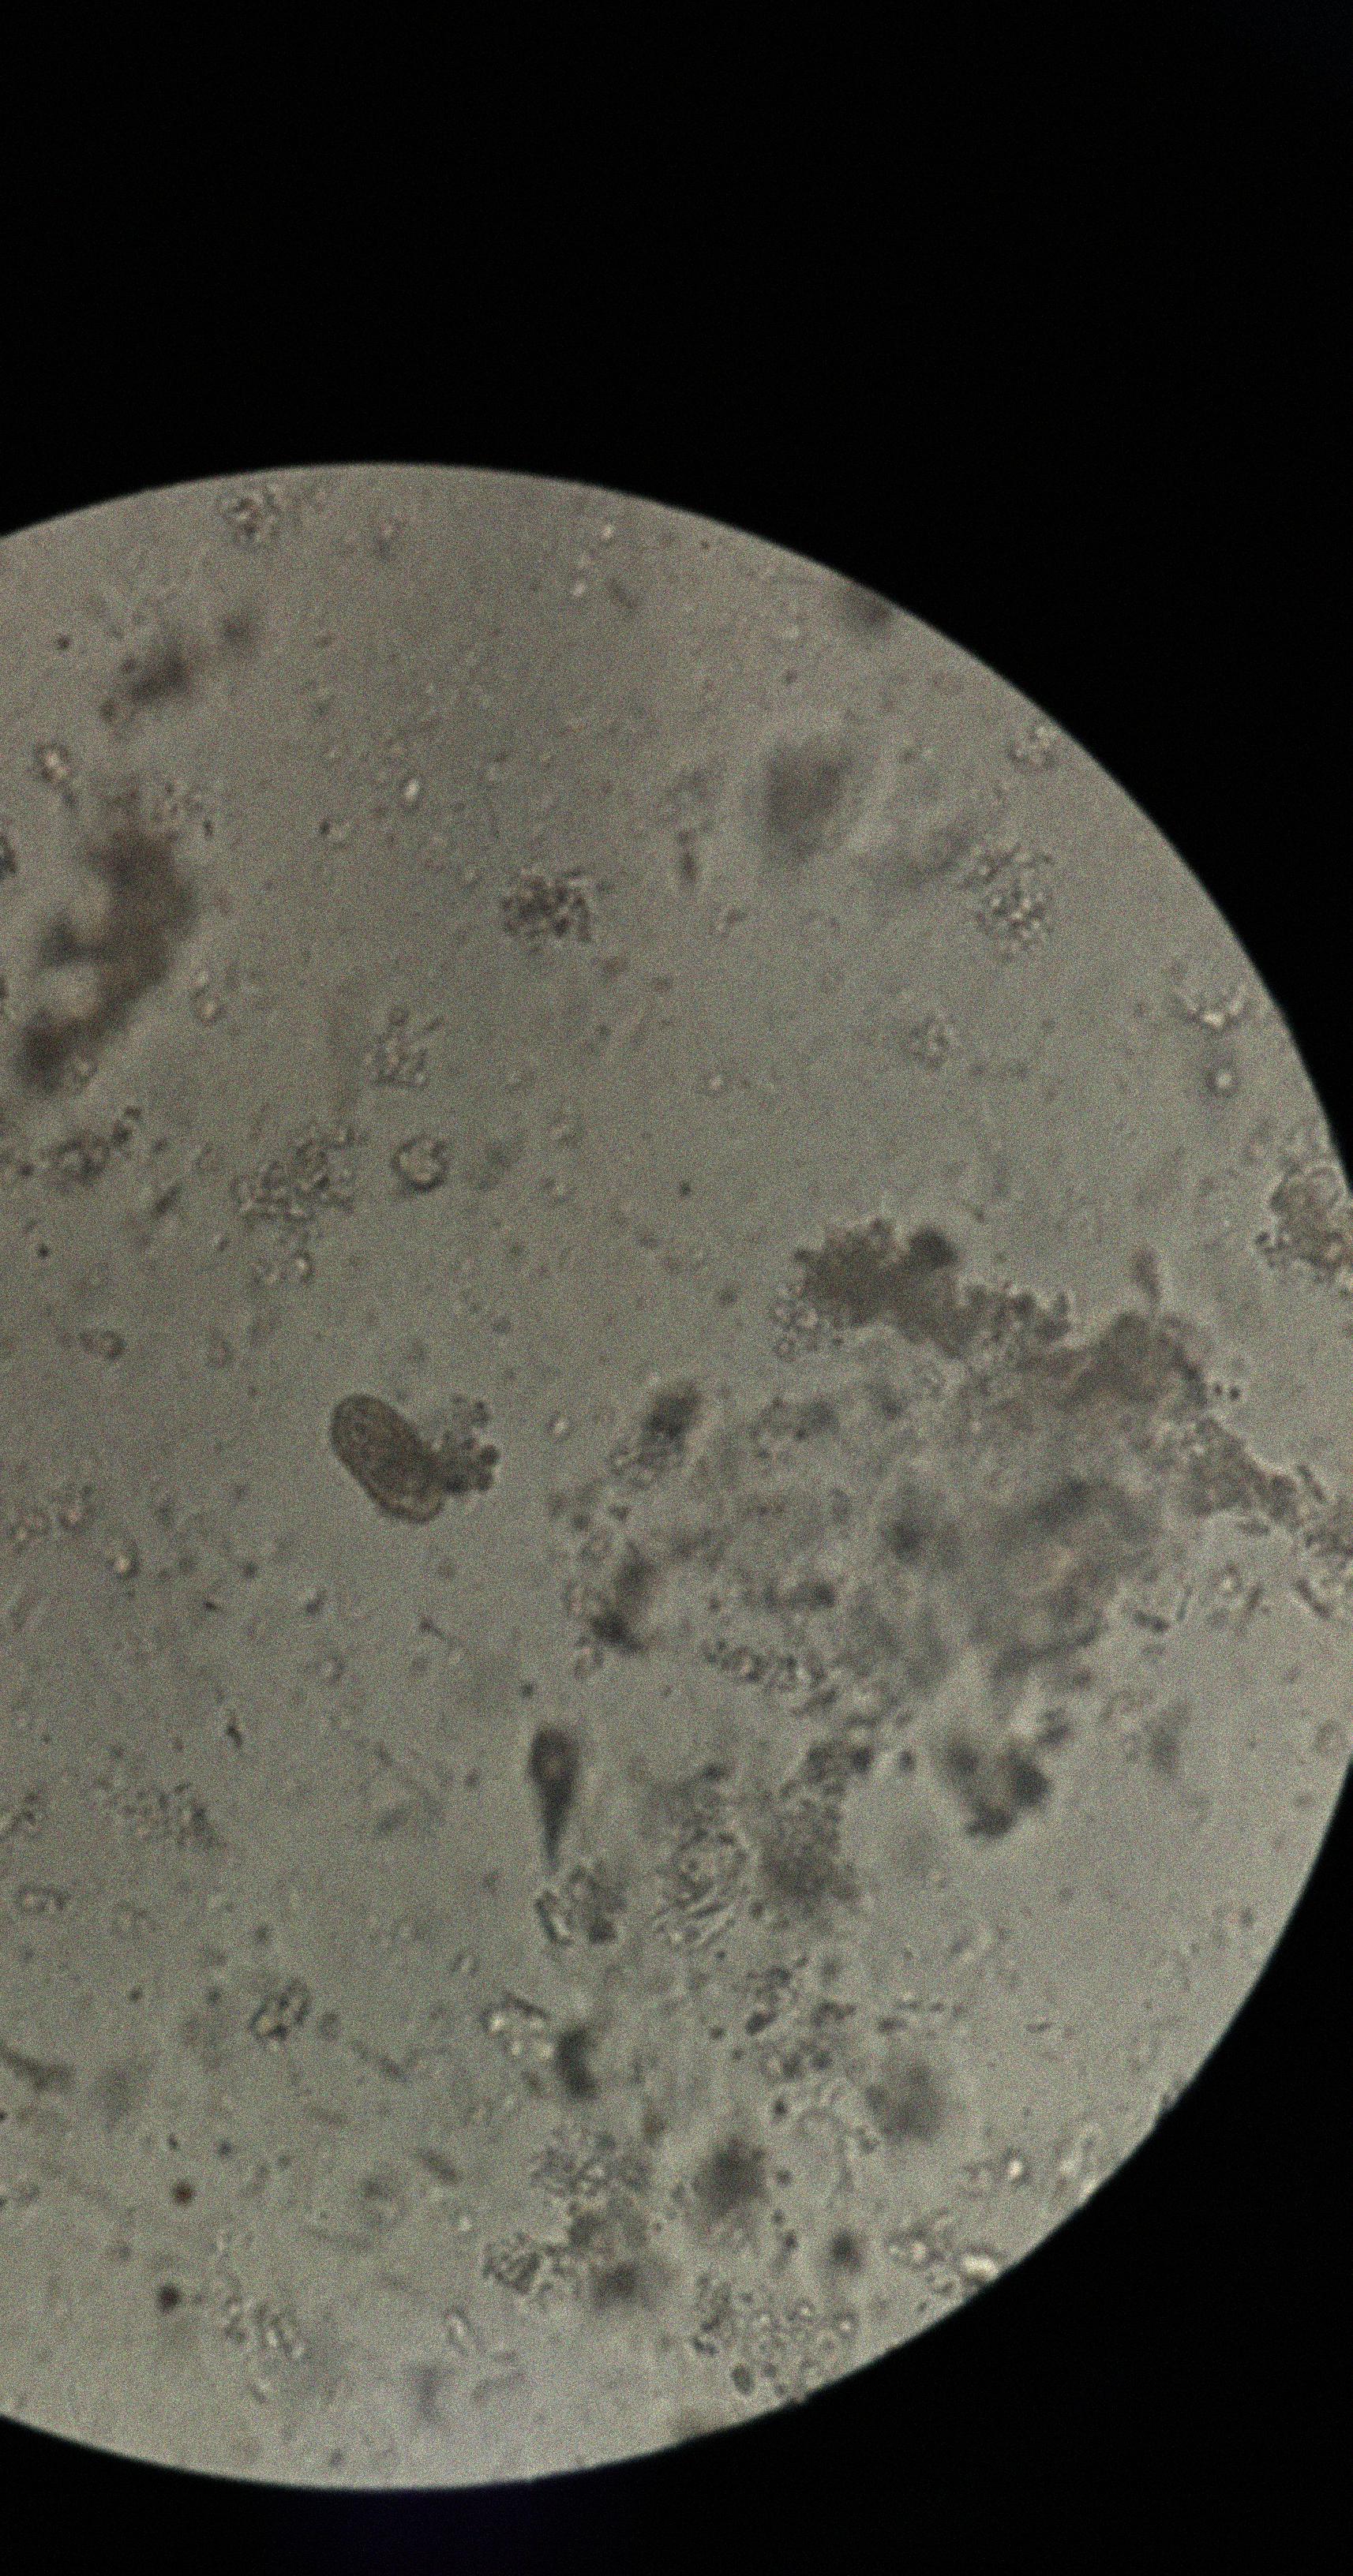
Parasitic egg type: Capillaria philippinensis